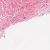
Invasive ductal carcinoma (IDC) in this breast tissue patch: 0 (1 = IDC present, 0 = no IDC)